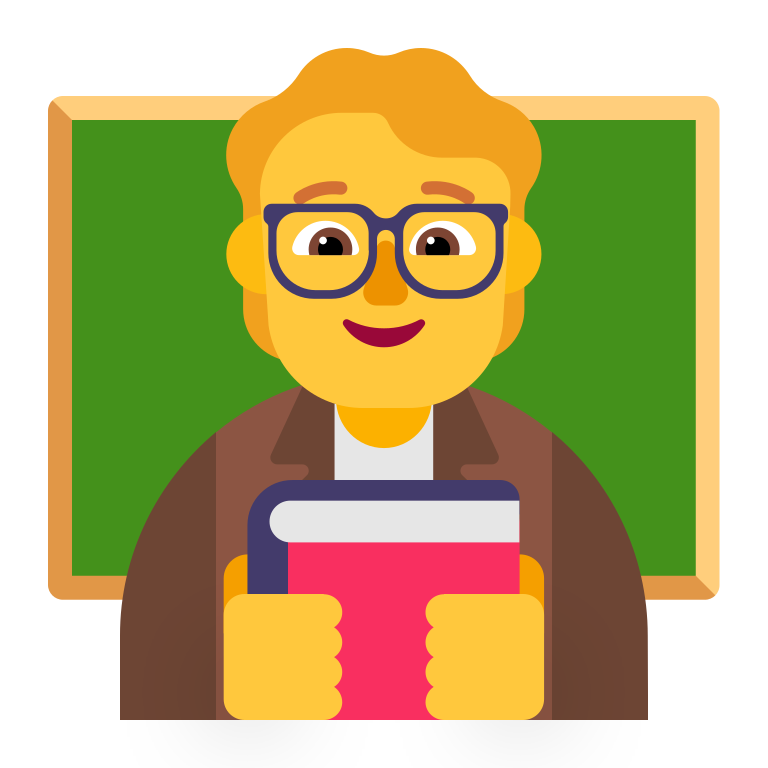
teacher flat default